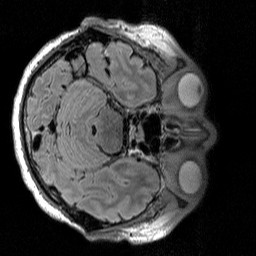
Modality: T2w
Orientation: axial
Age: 72
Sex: male
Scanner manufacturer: siemens
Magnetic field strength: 3 T
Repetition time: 5 s
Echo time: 0.386 s